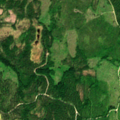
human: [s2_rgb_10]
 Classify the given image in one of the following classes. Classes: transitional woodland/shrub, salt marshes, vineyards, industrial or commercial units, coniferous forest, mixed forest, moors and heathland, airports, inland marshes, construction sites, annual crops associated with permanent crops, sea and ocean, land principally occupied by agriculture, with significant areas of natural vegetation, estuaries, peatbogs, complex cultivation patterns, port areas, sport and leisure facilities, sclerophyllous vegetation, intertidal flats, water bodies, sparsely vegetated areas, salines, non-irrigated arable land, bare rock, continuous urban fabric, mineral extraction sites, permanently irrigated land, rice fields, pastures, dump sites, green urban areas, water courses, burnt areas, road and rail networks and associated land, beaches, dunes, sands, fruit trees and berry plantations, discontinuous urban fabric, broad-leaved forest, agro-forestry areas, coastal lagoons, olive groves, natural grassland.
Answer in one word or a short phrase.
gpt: coniferous forest, mixed forest, transitional woodland/shrub